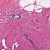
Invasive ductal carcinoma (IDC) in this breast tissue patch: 0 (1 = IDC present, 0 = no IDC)